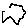
Label: hexagon